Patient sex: F
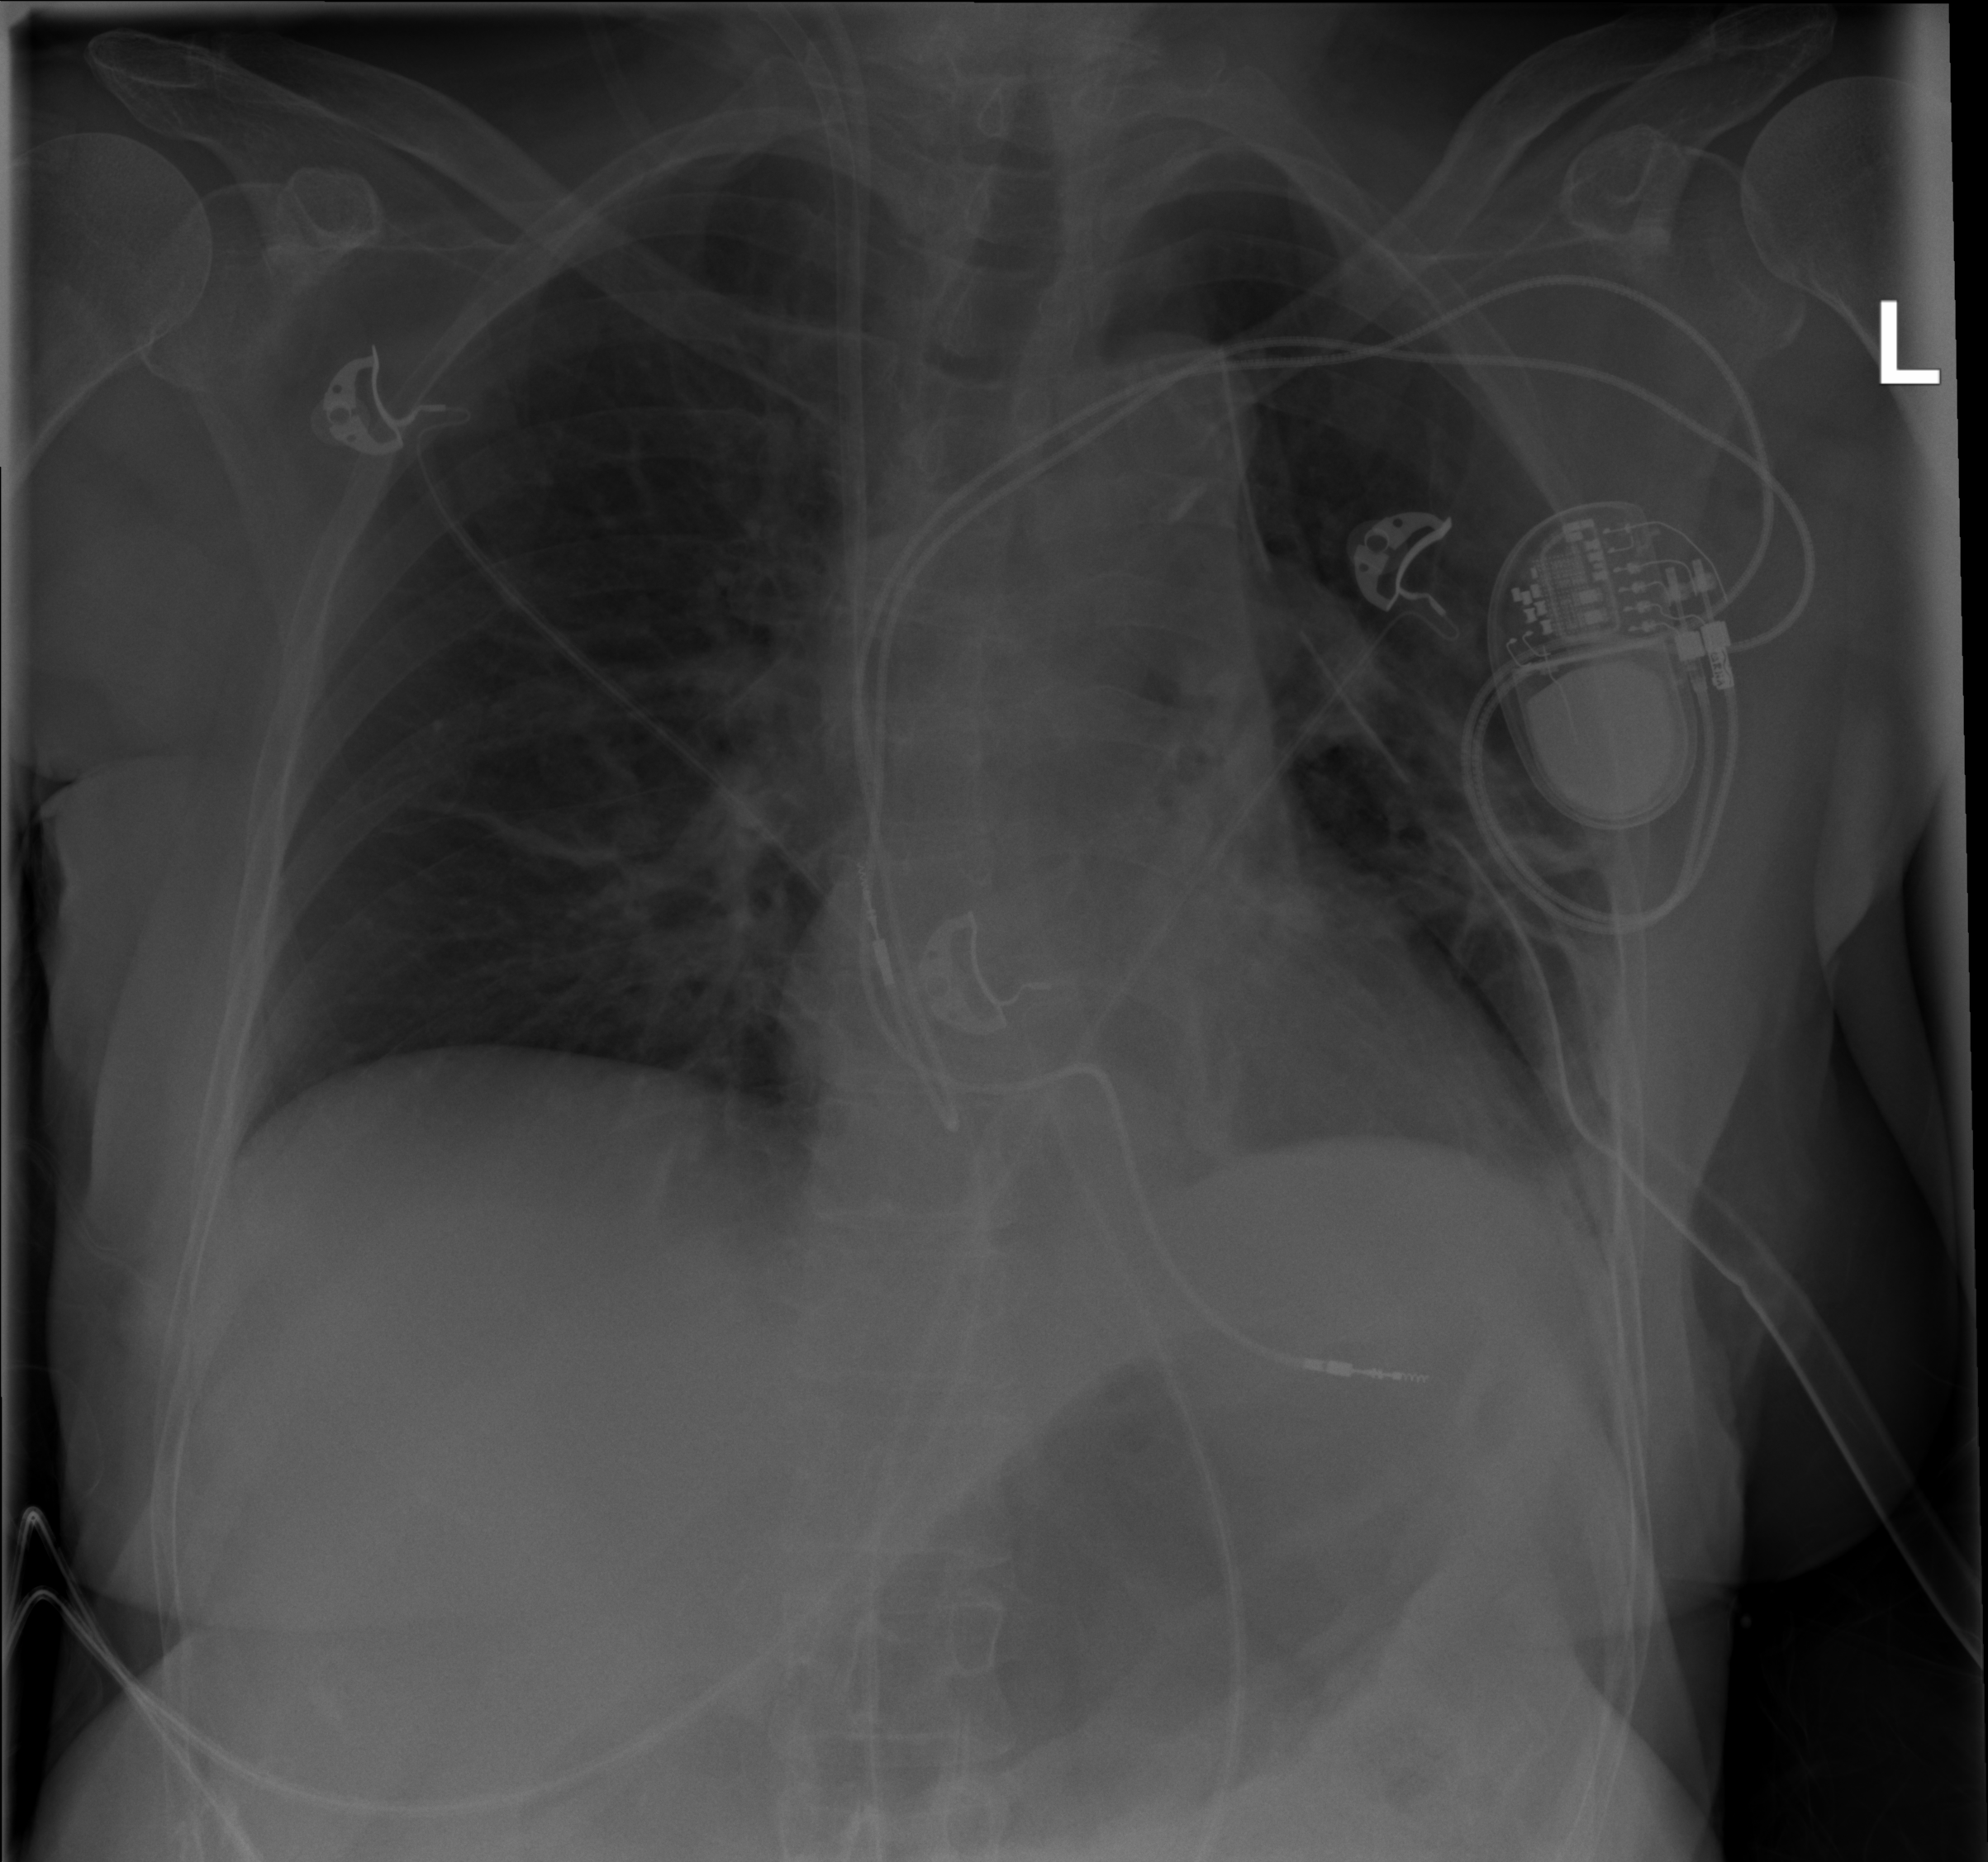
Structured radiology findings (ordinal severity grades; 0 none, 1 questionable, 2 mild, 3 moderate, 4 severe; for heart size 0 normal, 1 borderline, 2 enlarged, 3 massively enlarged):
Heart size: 0
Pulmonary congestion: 0
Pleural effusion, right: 0
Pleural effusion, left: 2
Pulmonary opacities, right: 0
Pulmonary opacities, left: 1
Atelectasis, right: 0
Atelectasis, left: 3